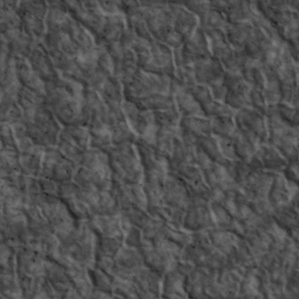
Label: non_frost